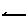
Label: line